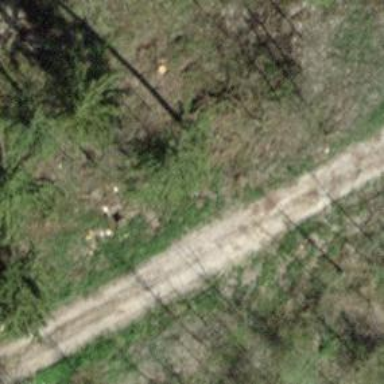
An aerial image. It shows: Track with fine gravel surface classified as grade 3.